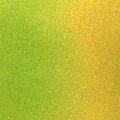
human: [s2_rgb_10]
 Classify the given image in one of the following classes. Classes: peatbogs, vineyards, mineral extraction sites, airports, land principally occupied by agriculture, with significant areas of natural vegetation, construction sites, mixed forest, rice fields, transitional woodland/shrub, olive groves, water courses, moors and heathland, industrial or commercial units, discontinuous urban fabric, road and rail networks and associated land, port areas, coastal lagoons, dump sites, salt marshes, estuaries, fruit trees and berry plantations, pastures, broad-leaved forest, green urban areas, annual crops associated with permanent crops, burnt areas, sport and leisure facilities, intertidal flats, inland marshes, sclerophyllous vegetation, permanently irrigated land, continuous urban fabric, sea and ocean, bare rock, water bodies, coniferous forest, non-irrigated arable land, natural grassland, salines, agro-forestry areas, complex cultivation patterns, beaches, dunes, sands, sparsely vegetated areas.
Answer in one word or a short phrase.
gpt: coastal lagoons